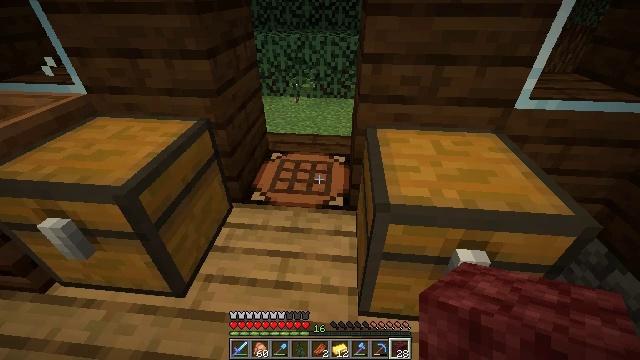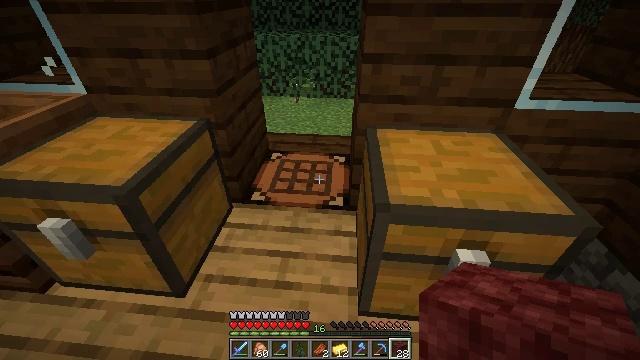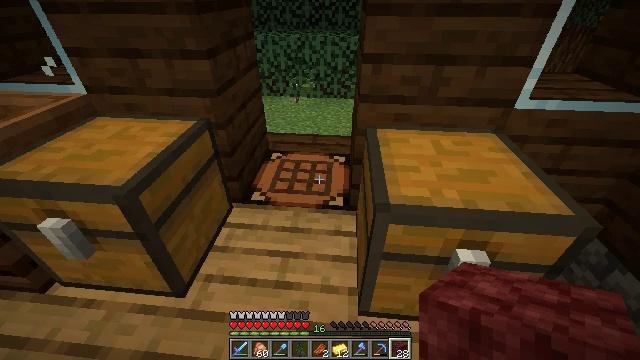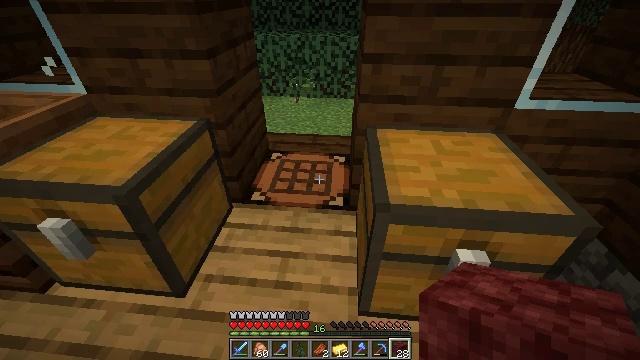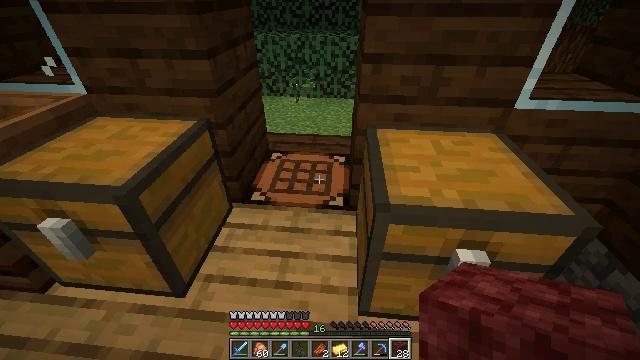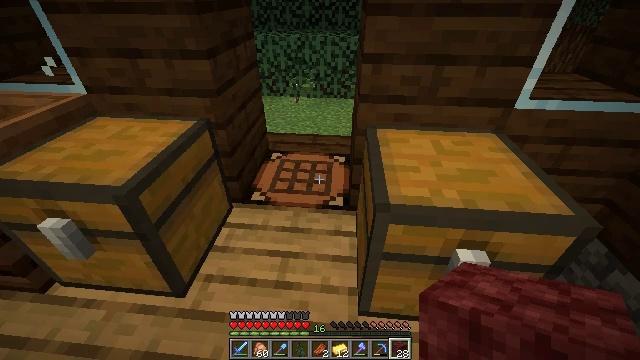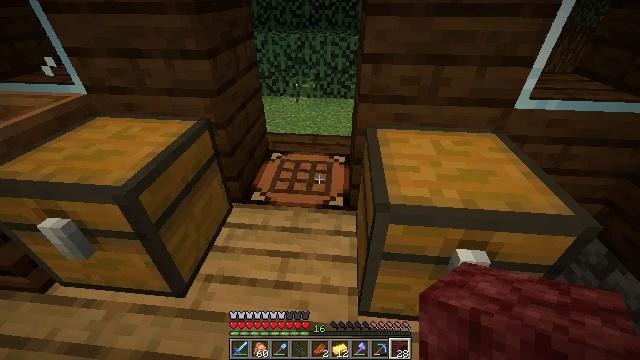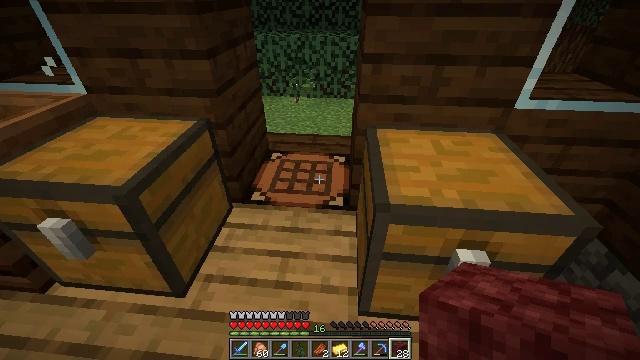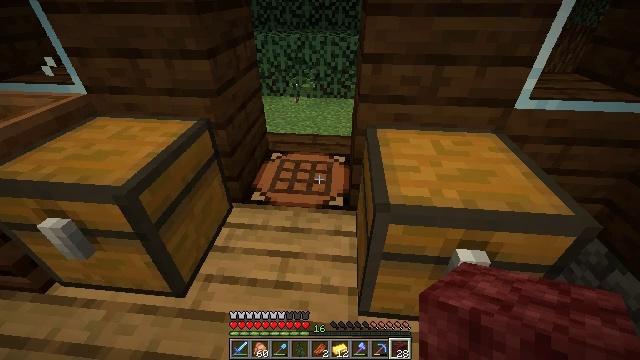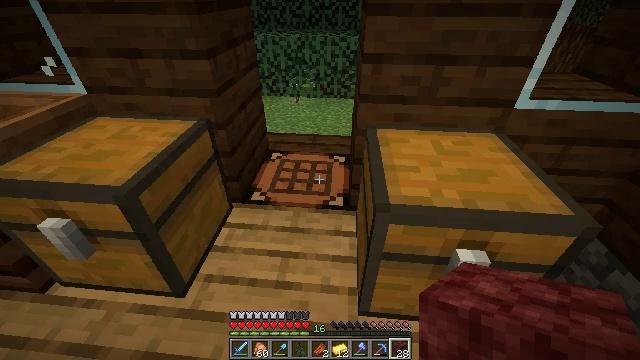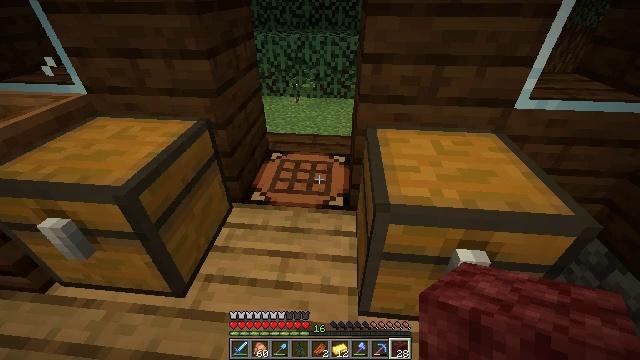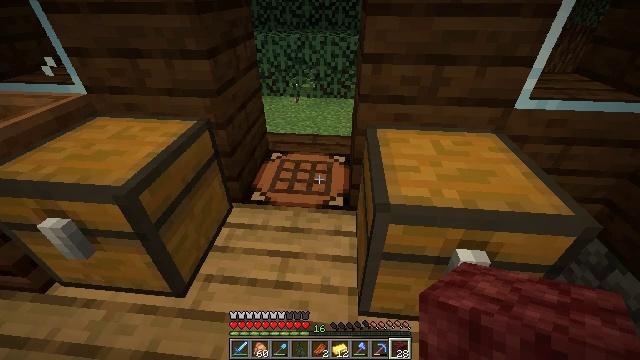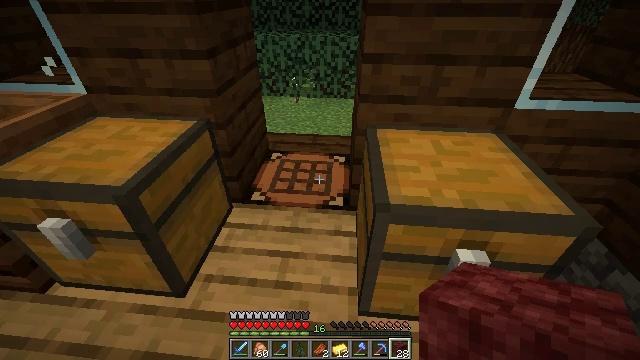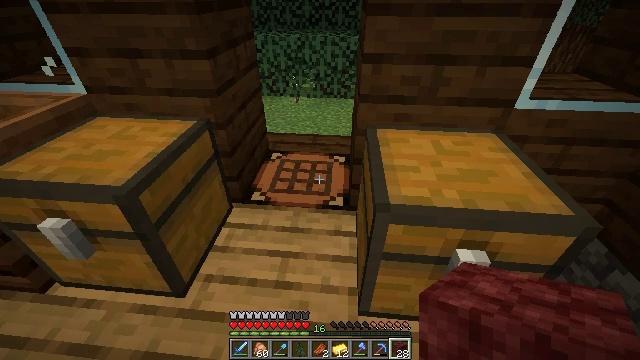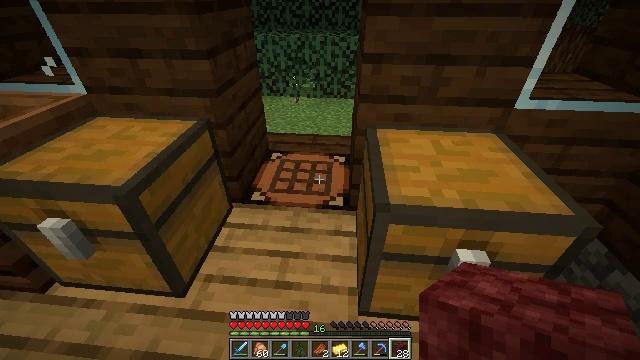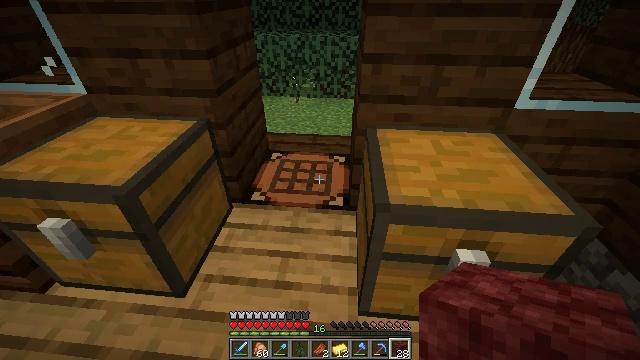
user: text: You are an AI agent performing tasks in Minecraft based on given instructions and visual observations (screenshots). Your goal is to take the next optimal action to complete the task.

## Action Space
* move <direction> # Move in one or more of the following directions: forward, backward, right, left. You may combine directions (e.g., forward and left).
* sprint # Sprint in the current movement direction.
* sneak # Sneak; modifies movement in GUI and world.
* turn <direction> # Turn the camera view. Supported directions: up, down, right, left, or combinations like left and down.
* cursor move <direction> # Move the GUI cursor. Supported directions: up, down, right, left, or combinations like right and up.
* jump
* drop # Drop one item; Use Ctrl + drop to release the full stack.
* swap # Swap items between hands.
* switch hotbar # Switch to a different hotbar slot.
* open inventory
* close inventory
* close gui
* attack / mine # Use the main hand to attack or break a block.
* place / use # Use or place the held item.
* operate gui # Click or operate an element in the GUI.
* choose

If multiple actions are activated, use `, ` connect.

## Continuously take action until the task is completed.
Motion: motion action
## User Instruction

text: Craft a powered rail.
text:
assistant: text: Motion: no_op
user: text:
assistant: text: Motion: no_op
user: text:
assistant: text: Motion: no_op
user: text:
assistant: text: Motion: no_op
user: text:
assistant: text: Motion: no_op
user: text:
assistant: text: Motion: no_op
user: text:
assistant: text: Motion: no_op
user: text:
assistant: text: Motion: no_op
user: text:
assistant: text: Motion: no_op
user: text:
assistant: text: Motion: no_op
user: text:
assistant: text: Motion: no_op
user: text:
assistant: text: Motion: no_op
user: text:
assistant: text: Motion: no_op
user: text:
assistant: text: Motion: no_op
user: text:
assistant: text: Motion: no_op
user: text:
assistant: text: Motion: no_op
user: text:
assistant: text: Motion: no_op
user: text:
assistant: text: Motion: no_op
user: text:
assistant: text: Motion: no_op
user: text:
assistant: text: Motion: no_op
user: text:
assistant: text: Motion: no_op
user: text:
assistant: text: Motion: no_op
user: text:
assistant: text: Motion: no_op
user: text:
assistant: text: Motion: no_op
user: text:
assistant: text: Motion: no_op
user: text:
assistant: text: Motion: no_op
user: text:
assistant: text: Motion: no_op
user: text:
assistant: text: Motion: no_op
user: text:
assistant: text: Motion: no_op
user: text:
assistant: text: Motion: no_op